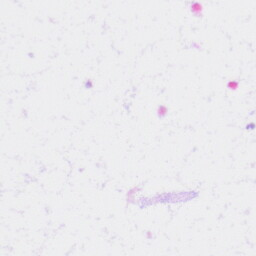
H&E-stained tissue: Liver